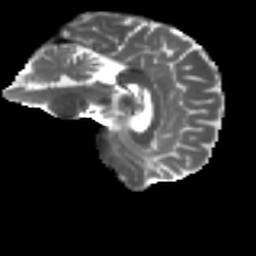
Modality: T2w
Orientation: sagittal
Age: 55
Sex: male
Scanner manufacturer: ge
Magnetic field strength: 3 T
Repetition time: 7.8 s
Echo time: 0.0611 s